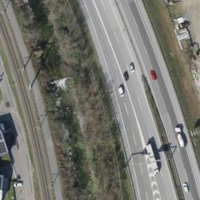
EUNIS habitat code: 57
Species observed at this site:
Diospyros lotus